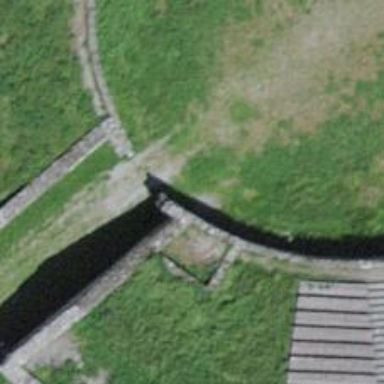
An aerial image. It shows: Retaining wall.